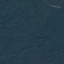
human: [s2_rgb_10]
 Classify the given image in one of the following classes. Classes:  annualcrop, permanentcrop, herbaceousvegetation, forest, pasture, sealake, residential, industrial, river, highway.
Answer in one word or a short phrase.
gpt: Forest